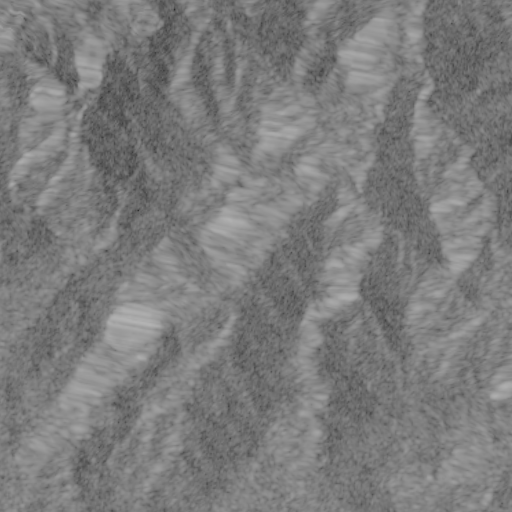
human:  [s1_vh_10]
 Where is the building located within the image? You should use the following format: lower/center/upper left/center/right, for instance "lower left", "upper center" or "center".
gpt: The building is located in the upper left of the image.
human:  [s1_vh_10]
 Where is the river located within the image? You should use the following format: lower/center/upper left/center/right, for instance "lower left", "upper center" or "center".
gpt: The river is located in the upper of the image.
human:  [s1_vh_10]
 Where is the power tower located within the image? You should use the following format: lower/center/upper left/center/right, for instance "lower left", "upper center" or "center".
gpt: There is no power tower in the image.

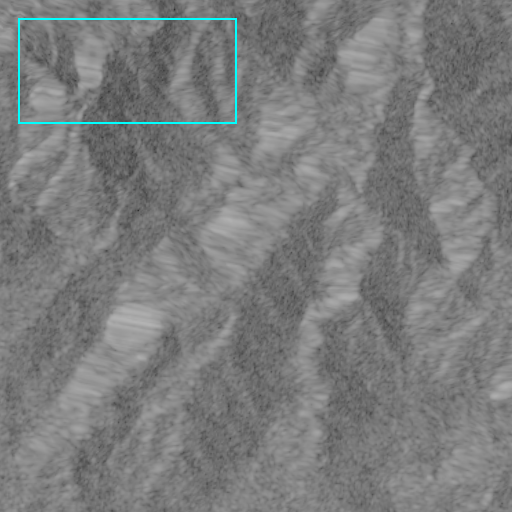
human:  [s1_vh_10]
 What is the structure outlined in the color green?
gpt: There is no green outline.
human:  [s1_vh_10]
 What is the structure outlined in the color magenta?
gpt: There is no structure outlined in magenta.